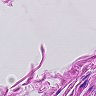
Metastatic tissue present: no